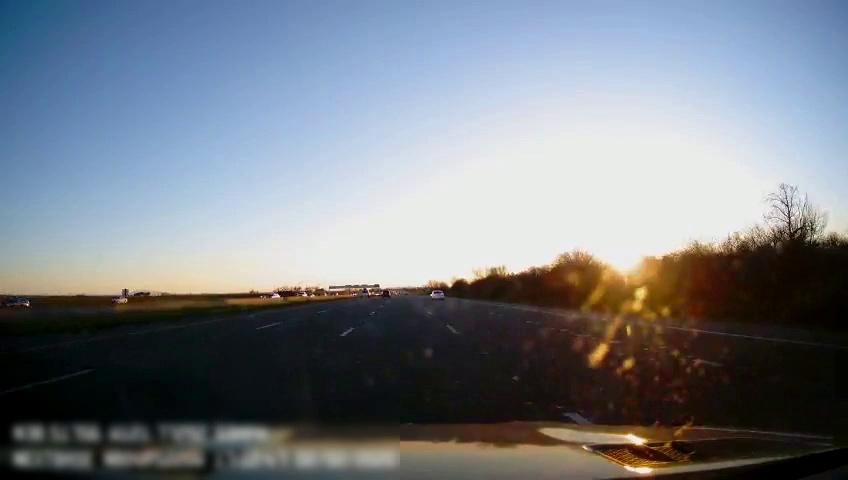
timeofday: Day
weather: Sunny
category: Drivable Space
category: Vehicles | SUV
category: Vehicles | Car
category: Vehicles | Car
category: Vehicles | SUV
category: Vehicles | Car
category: Vehicles | Car
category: Lanes | Alternate Lane
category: Lanes | Alternate Lane
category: Lanes | Current Lane
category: Lanes | Current Lane
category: Lanes | Alternate Lane
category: Lanes | Alternate Lane